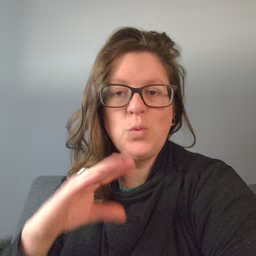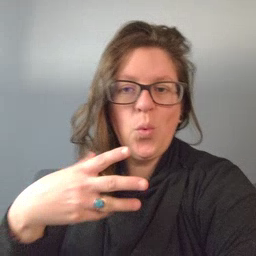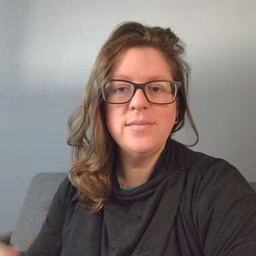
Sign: story